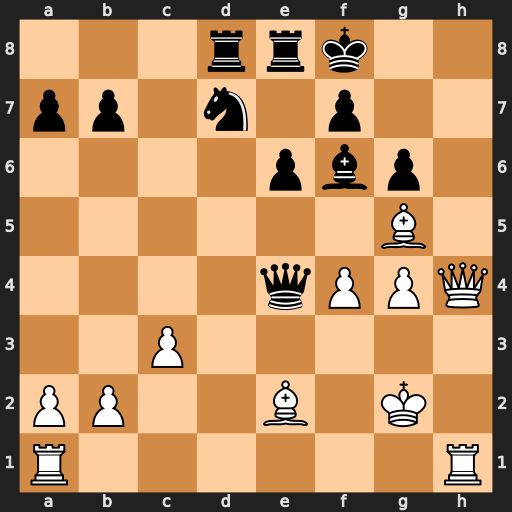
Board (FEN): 3rrk2/pp1n1p2/4pbp1/6B1/4qPPQ/2P5/PP2B1K1/R6R
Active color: w
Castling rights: -
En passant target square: -
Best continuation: Bf3 Qc2+ Kg3 Bxg5 Qxg5